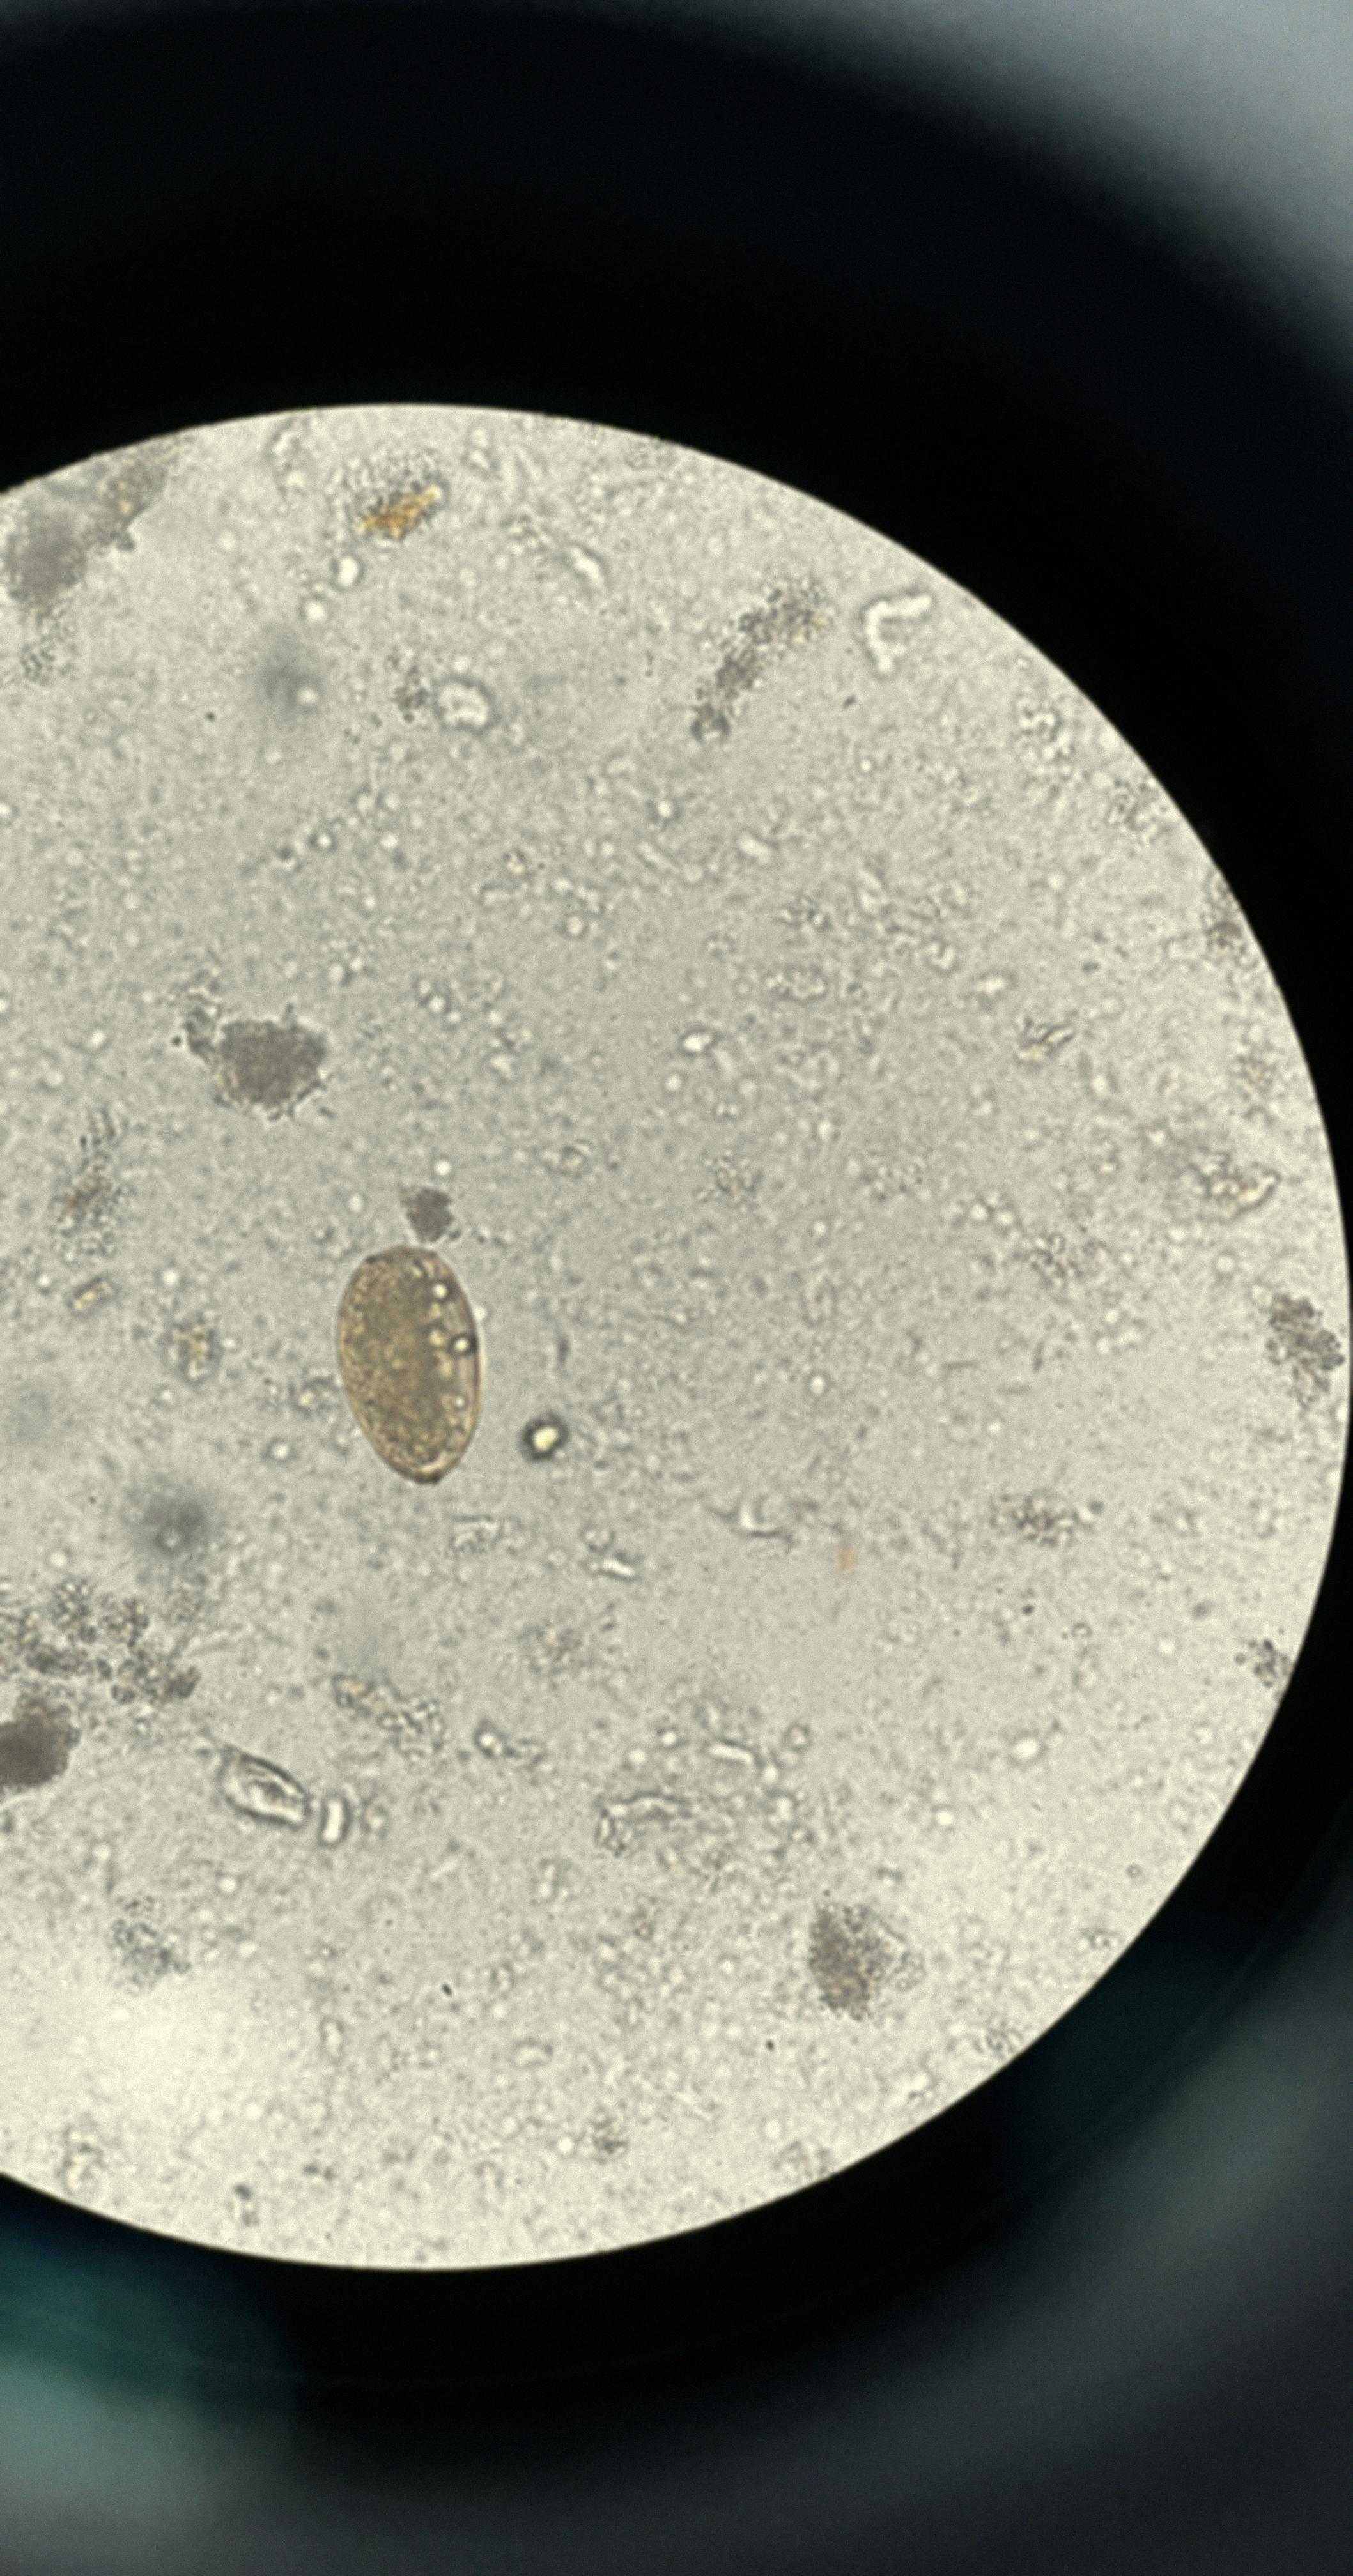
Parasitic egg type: Paragonimus spp